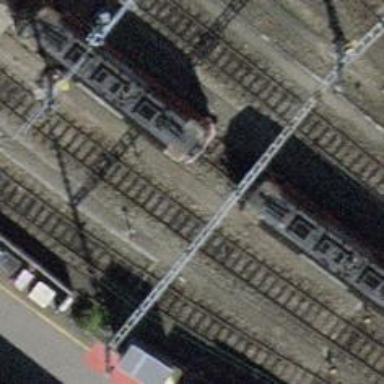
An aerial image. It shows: Rail yard with electrified contact lines for the railway.